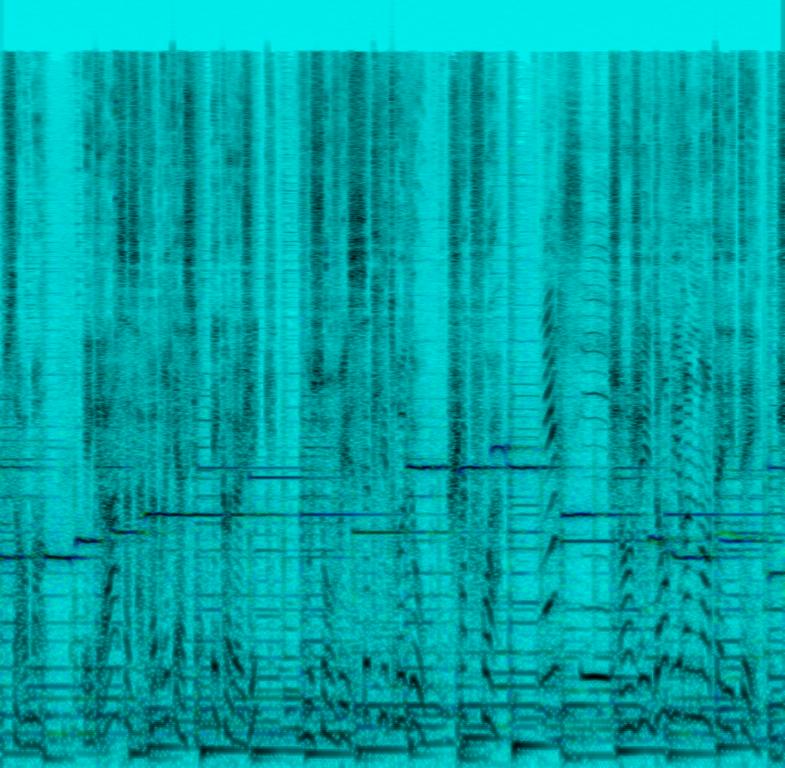
A male voice is talking in a typical advertisement manner. In the background you can hear a song containing a strummed acoustic guitar, a melody played with a xylophone and whistling in the same melody. An e-bass is underlining the song with a walking bassline. A kid's voice talks for a moment then the song stops as it comes to its end. This song may be playing in a happy advertisement.